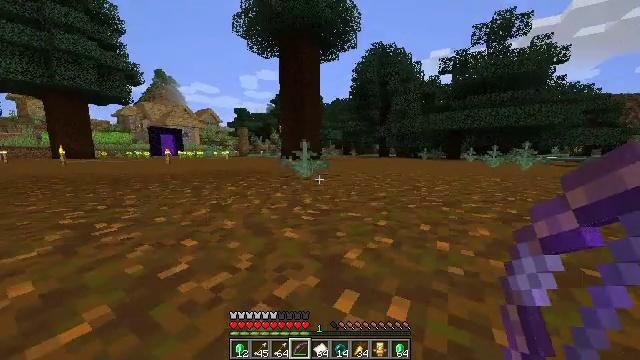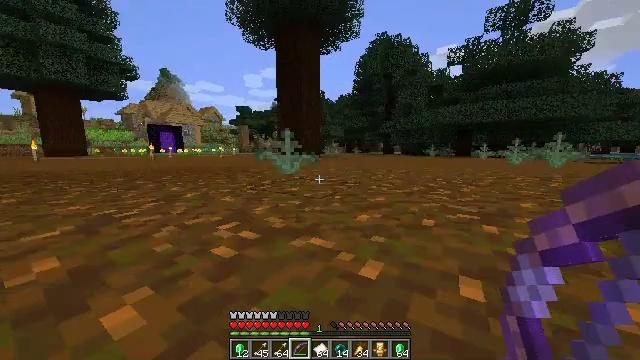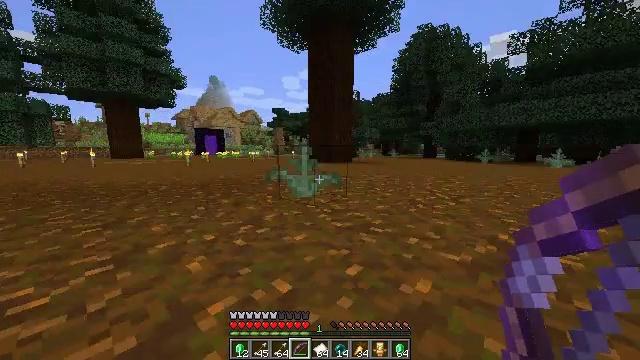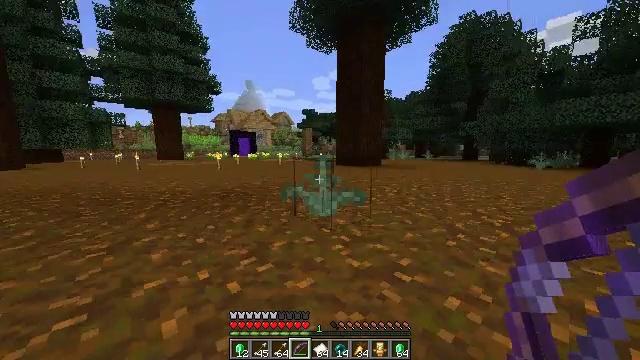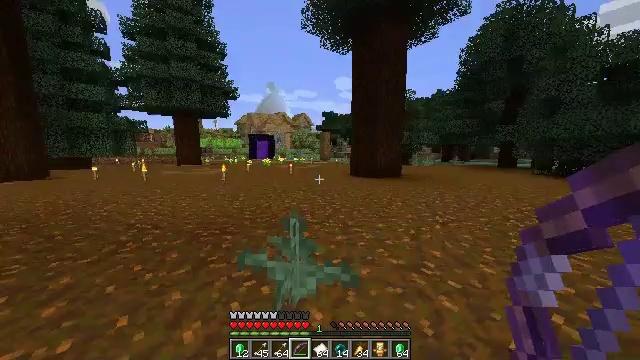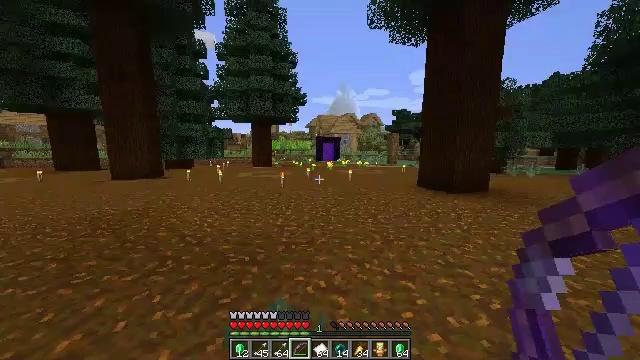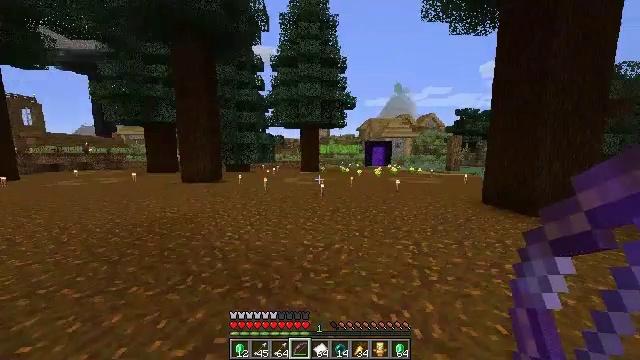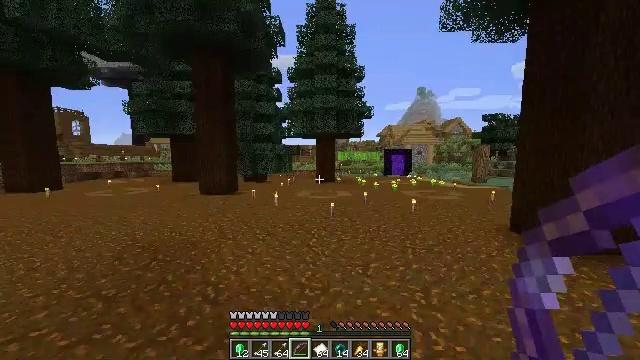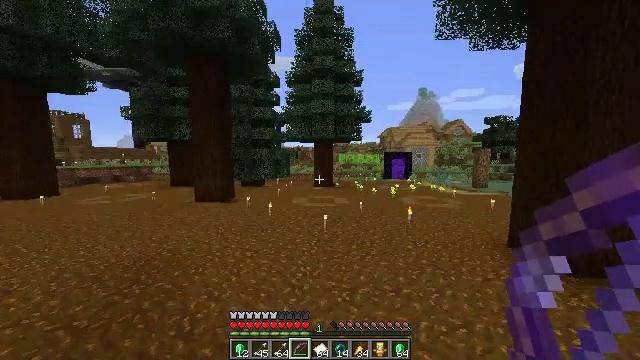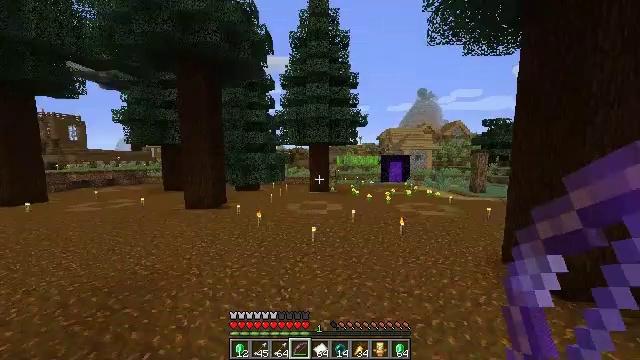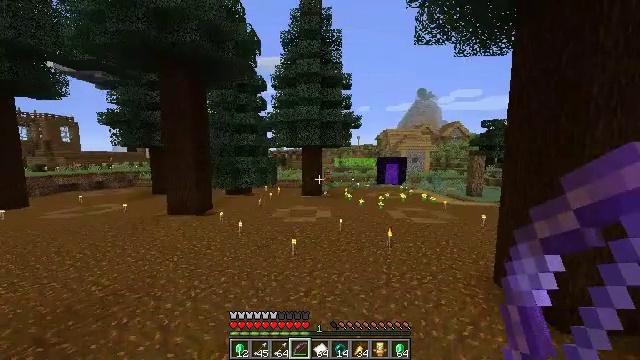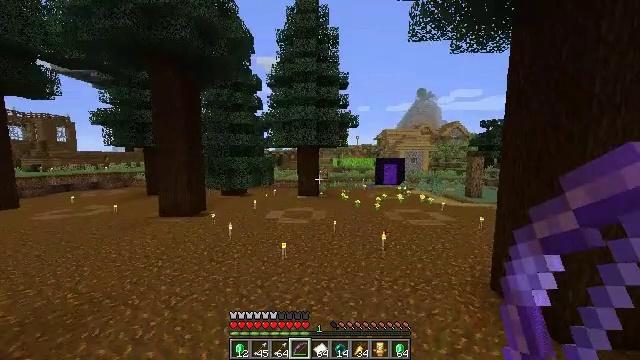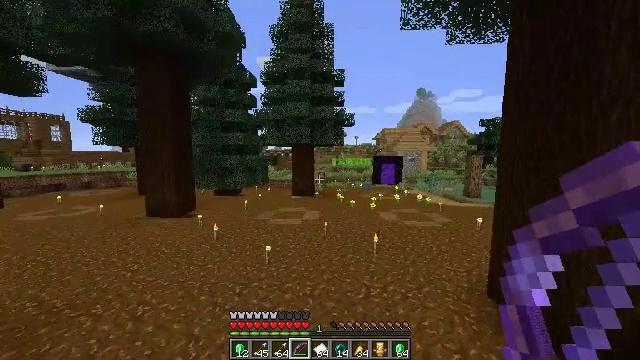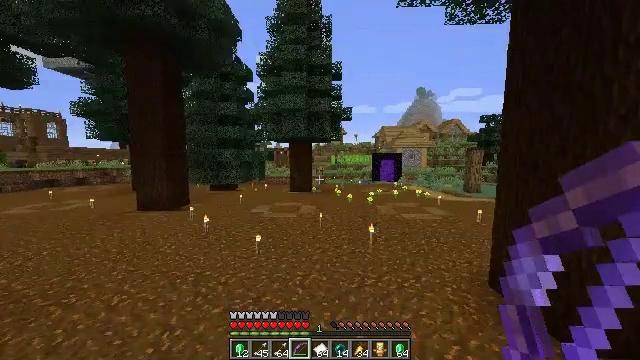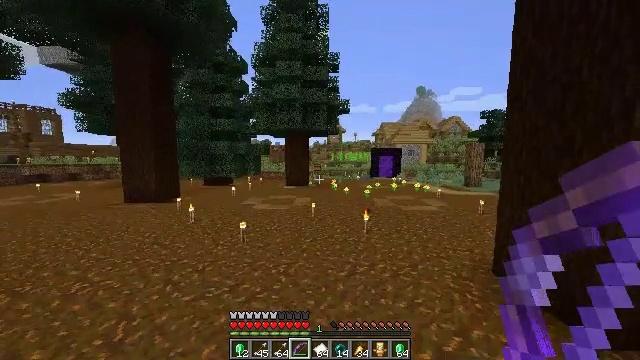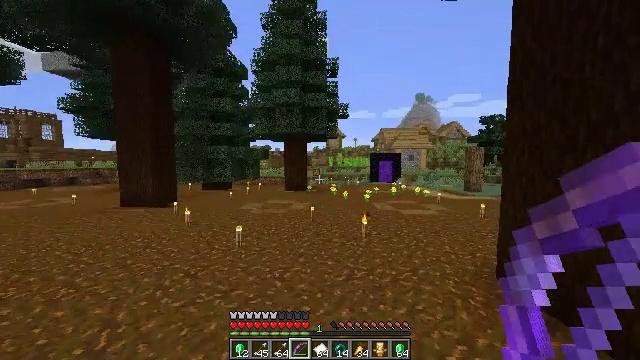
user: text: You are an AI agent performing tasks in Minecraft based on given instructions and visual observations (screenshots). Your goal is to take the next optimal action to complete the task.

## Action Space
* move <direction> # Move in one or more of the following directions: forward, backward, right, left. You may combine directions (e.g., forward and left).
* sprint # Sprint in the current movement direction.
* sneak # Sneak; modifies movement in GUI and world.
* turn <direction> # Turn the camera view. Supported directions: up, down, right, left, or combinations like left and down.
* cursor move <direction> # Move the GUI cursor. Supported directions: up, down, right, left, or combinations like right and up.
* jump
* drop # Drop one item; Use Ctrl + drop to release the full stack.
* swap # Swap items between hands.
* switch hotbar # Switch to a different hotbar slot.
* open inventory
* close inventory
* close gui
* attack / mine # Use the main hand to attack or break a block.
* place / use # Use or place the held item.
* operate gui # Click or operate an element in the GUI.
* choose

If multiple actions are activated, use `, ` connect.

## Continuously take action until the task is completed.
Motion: motion action
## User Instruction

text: Interact with the crafting table to craft a shulker box.
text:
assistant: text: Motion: move forward, sprint, turn left, jump
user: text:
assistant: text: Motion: move forward, sprint, turn left, jump
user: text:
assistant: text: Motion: move forward, sprint, turn left, jump
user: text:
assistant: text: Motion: move forward, sprint, turn left, jump
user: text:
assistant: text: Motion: move forward, sprint, turn left, jump
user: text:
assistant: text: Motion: move forward, sprint, turn left, jump
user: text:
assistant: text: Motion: move forward, sprint, turn left and up, jump
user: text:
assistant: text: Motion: move forward, sprint, jump
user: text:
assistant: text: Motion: move forward, sprint, jump
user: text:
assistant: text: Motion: move forward, sprint
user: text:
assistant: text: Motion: move forward, sprint
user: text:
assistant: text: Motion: move forward, sprint, jump
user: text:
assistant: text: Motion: move forward, sprint, jump
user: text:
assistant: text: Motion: move forward, sprint, jump
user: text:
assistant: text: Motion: move forward, sprint, turn up, jump
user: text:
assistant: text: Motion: move forward, sprint, turn up, jump
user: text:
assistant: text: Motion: move forward, sprint, jump
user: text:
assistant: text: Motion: move forward, sprint, jump
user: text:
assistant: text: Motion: move forward, sprint, jump
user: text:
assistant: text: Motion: move forward, sprint, jump
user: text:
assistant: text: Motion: move forward, sprint, jump
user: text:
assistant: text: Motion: move forward, sprint, jump
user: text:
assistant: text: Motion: move forward, sprint, jump
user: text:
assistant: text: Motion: move forward, sprint, jump
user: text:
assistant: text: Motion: move forward, sprint, jump
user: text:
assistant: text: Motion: move forward, sprint, jump
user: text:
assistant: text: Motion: move forward, sprint, jump
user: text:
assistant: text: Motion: move forward, sprint, jump
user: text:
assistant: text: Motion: move forward, sprint, jump
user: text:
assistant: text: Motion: move forward, sprint, jump